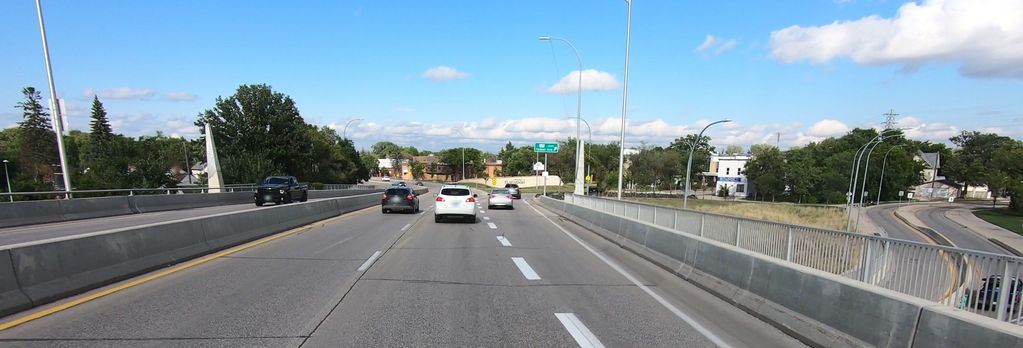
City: winnipeg